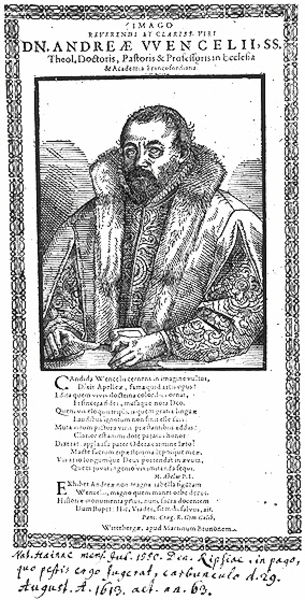
Titel: Bildnis des Andreas Wencel
Künstler: Martin Bruno
Institution: (Seriendruck)
Schlagwörter: hand, kopf, mann, schatten, weiß, finger, geste, mund, nase, ohr, schwarz, skizze, zeichnung, muster, ornament, alt, bart, arme, augen, kragen, pelz, rahmen, samt, vollbart, ärmel, bild, bildnis, hände, portrait, porträt, figur, gewand, haare, halbfigur, mantel, reich, brustbild, renaissance, umrandung, fell, holzschnitt, schrift, grafik, graphik, rand, karten, inschrift, ornamente, buch, druck, druckgraphik, schwarzweiss, initialen, radierung, stich, seite, illustration, text, worte, krause, halbglatze, buchdruck, buchseite, buchtitel, karte, gestus, prister, pelzkragen, wams, pastor, gelehrter, kupferstich, handschrift, ornat, doktor, notiz, latein, lateinisch, andrea, stick, professor, tiefdruck, buchmalerei, andreas, theologe, imago, wenzel, andre, e, c, august 1619, bbuch, biographioe, 1613, dr. andreas wenzel, llatein